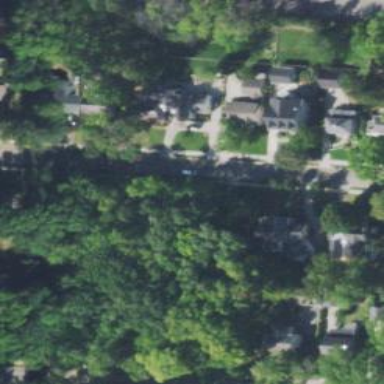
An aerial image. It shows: Residential driveway designated as service road.